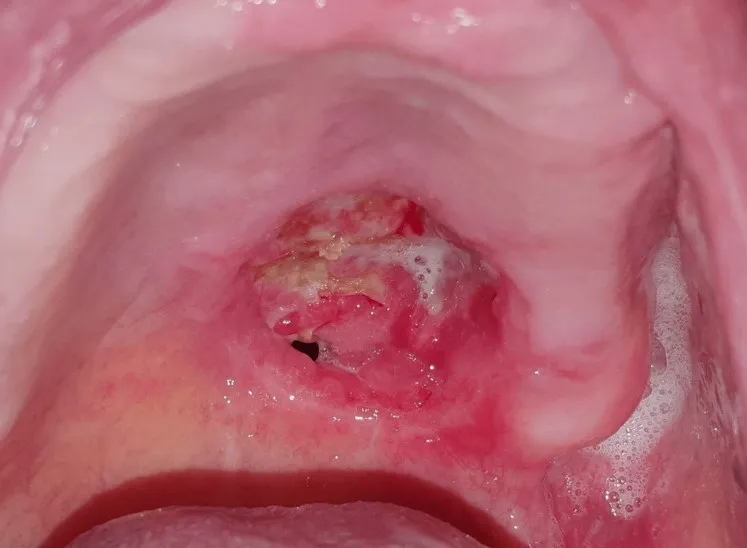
Post-excision status of the palatal gastric heterotopia mass (one-month follow-up). Visible in an intra-oral view, the surgical site shows abundant granulation tissue formation, compatible with a secondary healing process. Also visible is a 2 mm oral-nasal communication in the posterior surface of the wound.
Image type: pathology (gram)